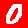
Digit: 0